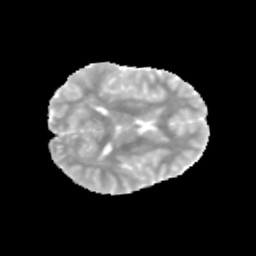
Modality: MD
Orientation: axial
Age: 12
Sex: male
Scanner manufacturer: siemens
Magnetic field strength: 3 T
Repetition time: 3.8 s
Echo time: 0.07 s